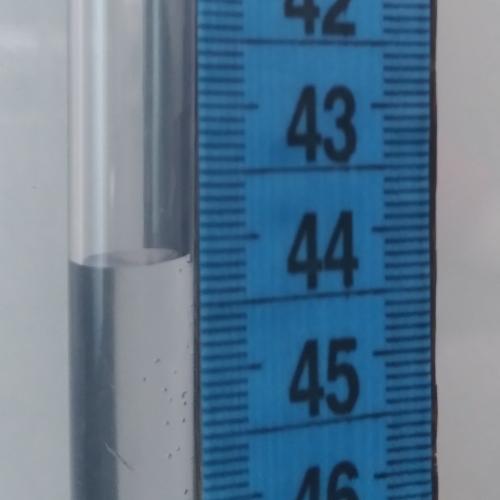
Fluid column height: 44.1 cm